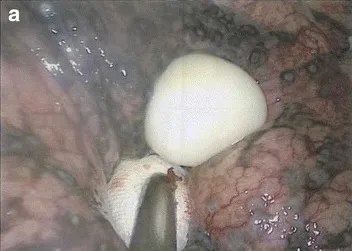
Situation of the parietal pleura close to the left costophrenic angle during operation with a spherical smooth mass.
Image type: endoscopy (gi_endoscopy)